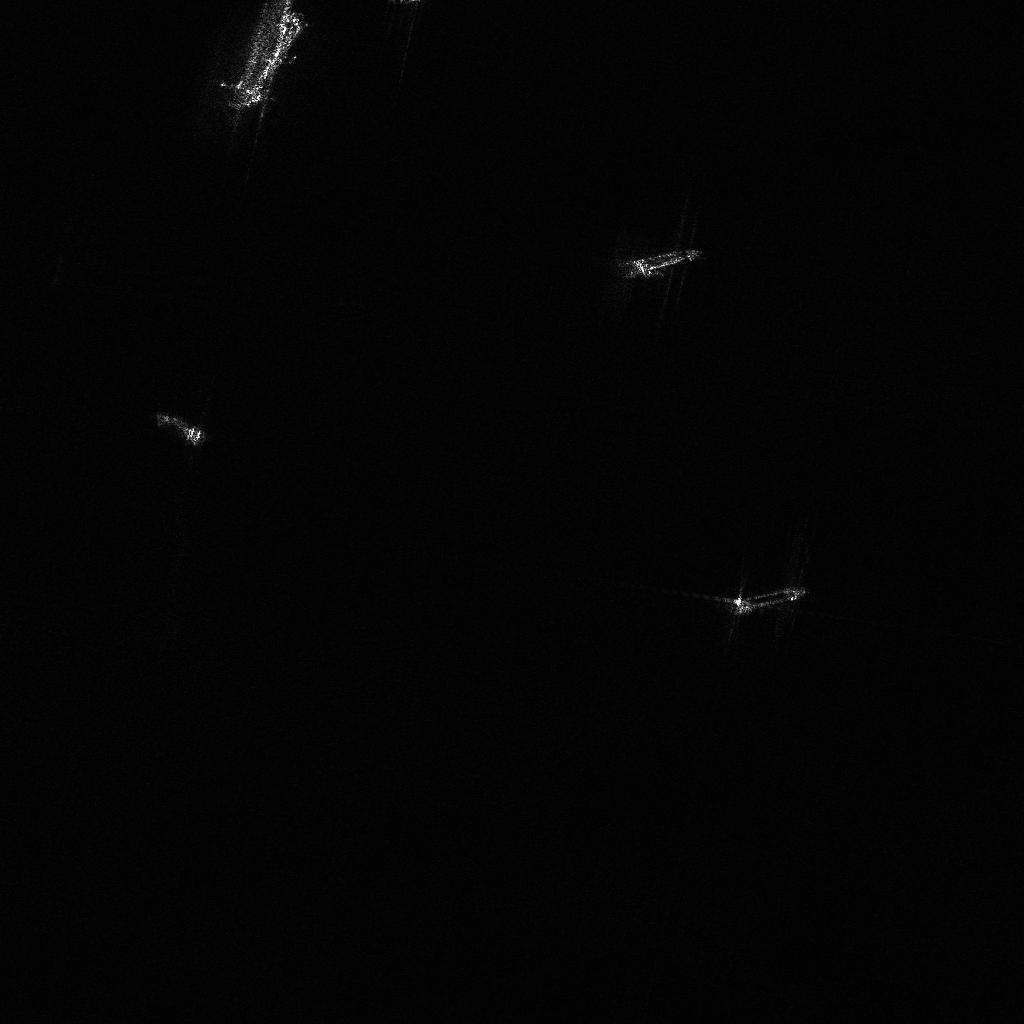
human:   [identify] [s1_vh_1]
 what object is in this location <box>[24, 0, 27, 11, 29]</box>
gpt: <ref>1 large container at the top left</ref>

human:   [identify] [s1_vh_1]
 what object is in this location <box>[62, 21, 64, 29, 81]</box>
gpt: <ref>1 large container at the top</ref>